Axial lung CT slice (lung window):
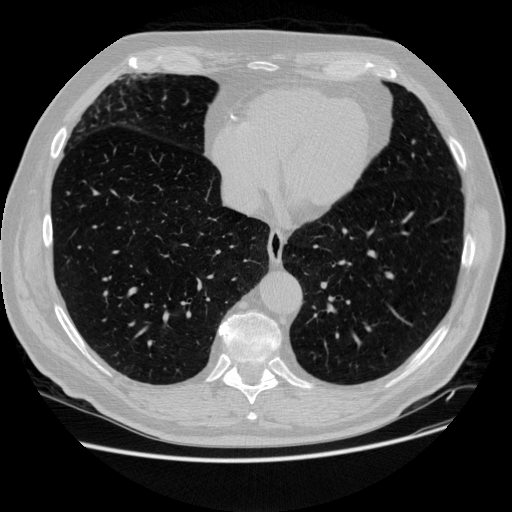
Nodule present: no